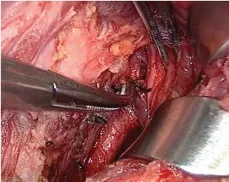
(B-F) The procedure begins with a horizontal incision along the left supraclavicular area, followed by the sequential removal of tissue layers including the platysma muscle, deep cervical fascia, and carotid sheath, exposing the left recurrent laryngeal nerve, venous horn, lymphatic vessels, and left subclavian artery. The tumor was then carefully separated from the surrounding tissue and the upper pole of the tumor was excised.
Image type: medical_photograph (other_medical_photograph)